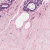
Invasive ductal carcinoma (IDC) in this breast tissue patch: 0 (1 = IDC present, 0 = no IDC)